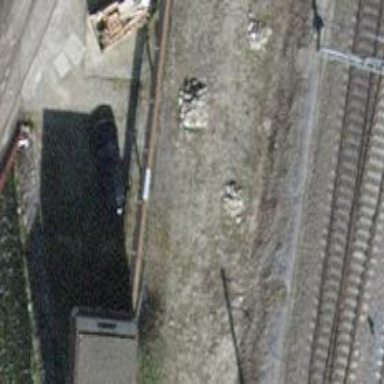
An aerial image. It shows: Single track abandoned railway siding.